Interaction volume radius: 10 \u00c5
Interaction volume height: 35 \u00c5
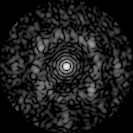
Disorder parameter: 0.6852